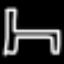
Label: bed